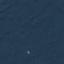
Land use / land cover: Forest